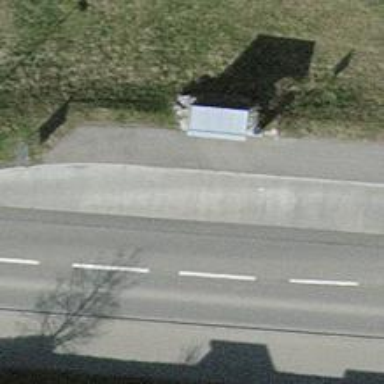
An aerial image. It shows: Bus stop with sheltered platform for public transport.